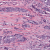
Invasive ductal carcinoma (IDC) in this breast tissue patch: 1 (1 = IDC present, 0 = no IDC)